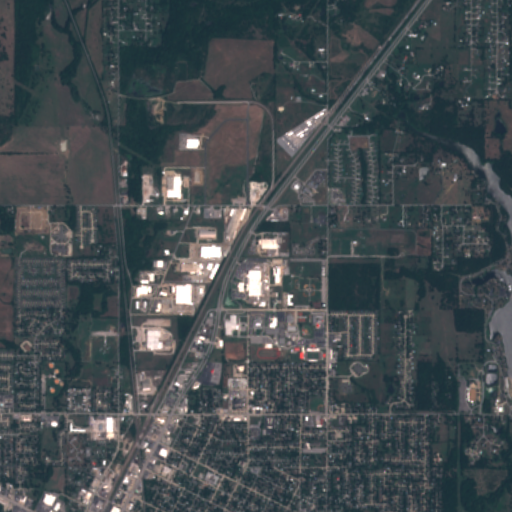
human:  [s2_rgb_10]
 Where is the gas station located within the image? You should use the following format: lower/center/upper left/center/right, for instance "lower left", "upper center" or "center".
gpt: The gas station is located in the lower left of the image.
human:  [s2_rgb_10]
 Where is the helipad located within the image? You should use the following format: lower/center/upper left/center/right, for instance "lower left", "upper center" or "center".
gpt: The helipad is located in the lower center of the image.
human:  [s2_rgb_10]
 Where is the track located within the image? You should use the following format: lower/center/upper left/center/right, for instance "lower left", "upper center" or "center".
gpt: The track is located in the lower center of the image.
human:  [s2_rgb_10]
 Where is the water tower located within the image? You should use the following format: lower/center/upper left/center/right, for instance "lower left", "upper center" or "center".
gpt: The water tower is located in the center of the image.
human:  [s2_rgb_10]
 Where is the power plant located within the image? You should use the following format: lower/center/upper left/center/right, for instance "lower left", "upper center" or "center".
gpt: There is no power plant in the image.